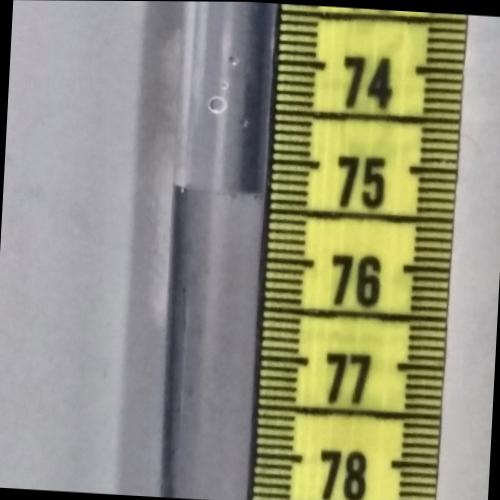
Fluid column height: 75.3 cm